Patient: sex M, age 63
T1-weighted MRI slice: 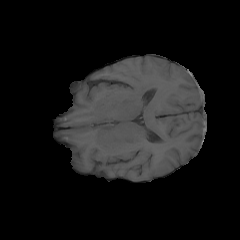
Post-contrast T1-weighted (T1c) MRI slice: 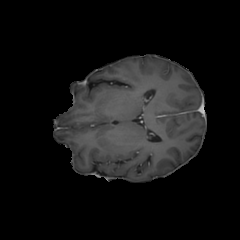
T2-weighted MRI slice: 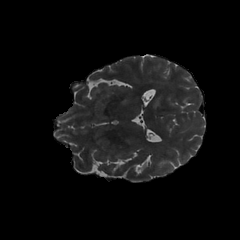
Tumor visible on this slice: yes
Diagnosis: Glioblastoma, IDH-wildtype
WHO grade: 4